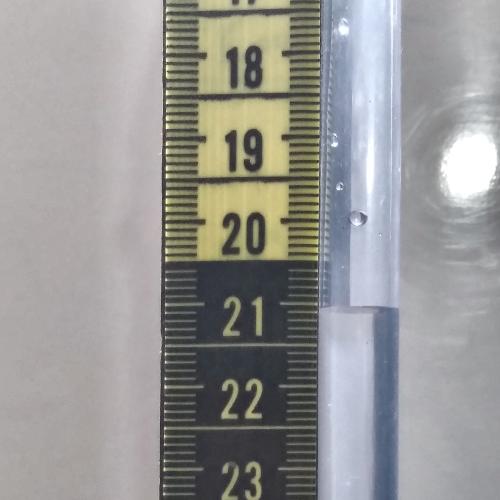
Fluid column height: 21.1 cm